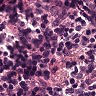
Metastatic tissue present: no